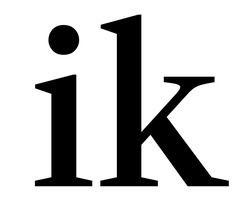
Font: LibreCaslonText_Medium